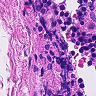
Metastatic tissue present: no